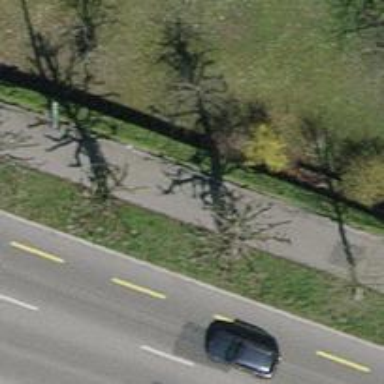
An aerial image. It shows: Avenue of trees.